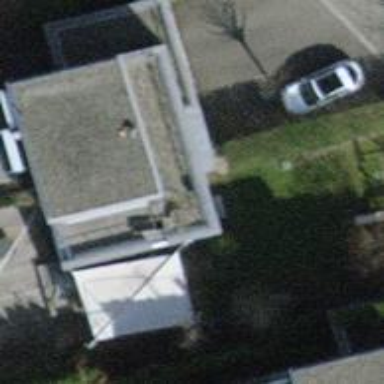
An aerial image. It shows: Building part with flat roof.